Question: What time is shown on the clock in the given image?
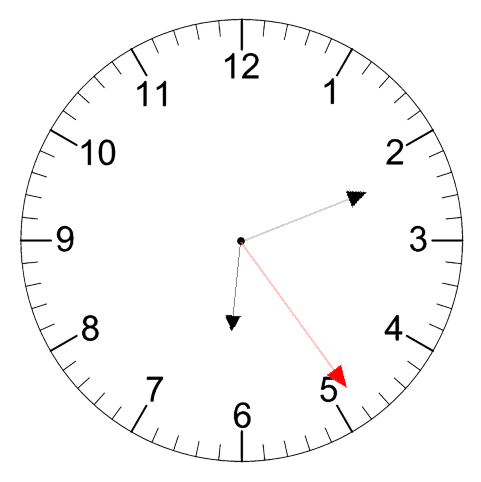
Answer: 06:11:24